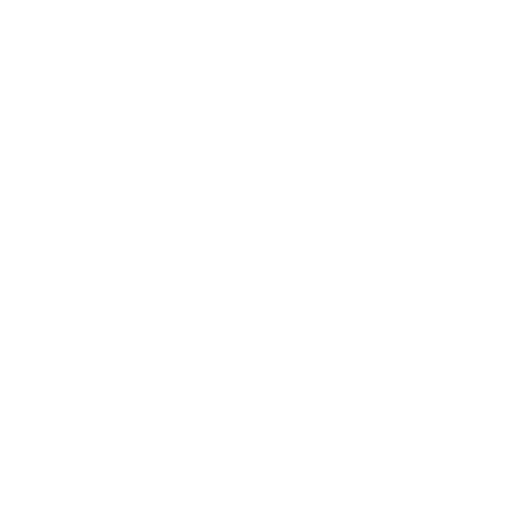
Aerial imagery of bar in Massachusetts named Mishaum Ledge containing only open water